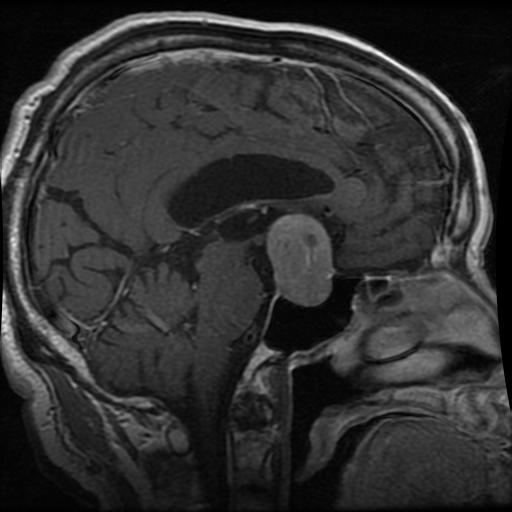
Label: pituitary